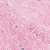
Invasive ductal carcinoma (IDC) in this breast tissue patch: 0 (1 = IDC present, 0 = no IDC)